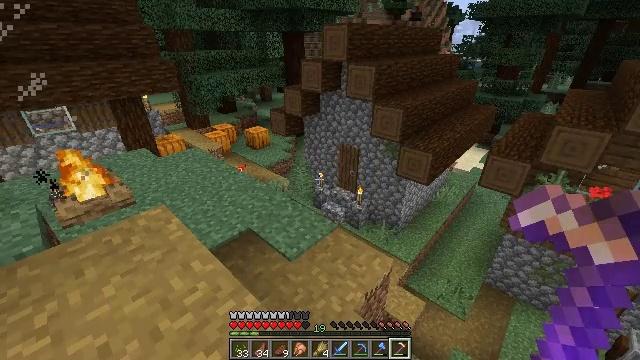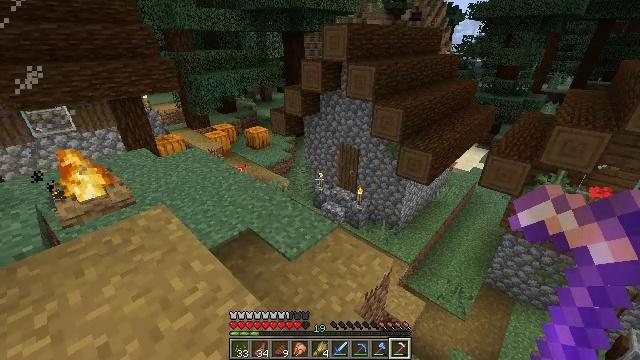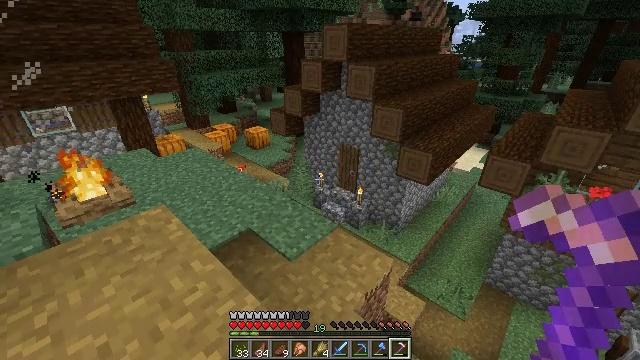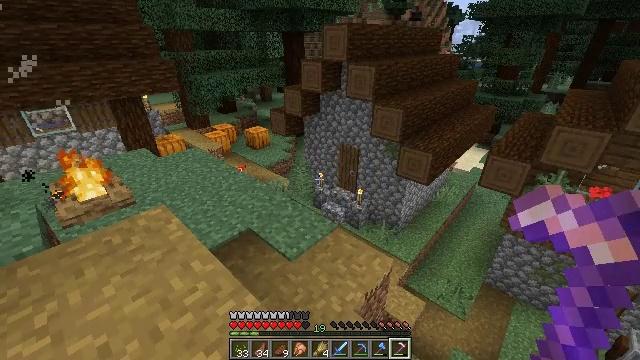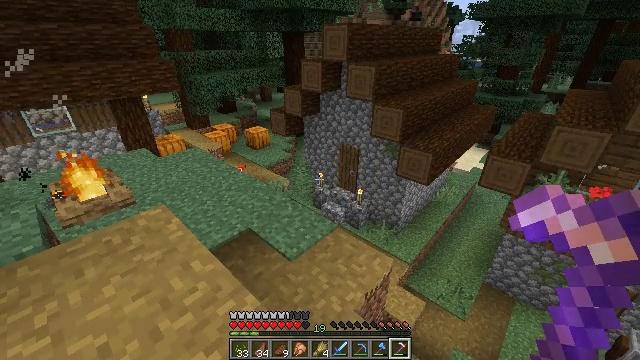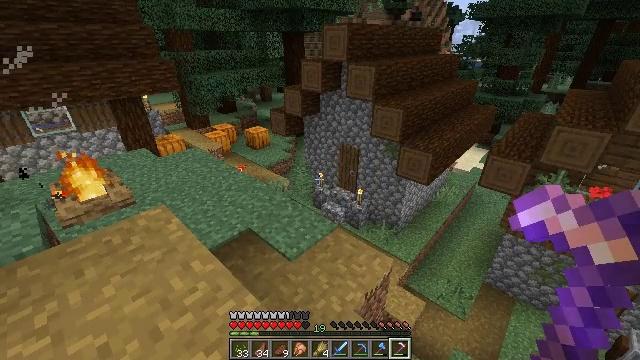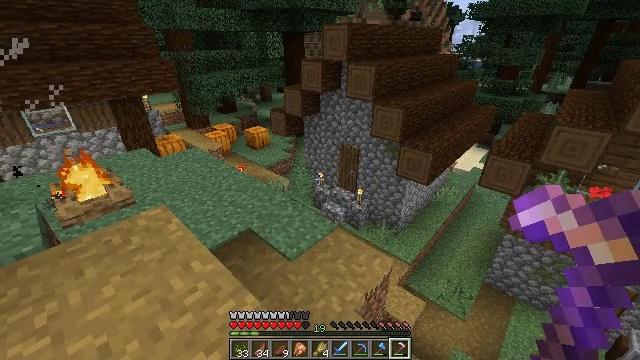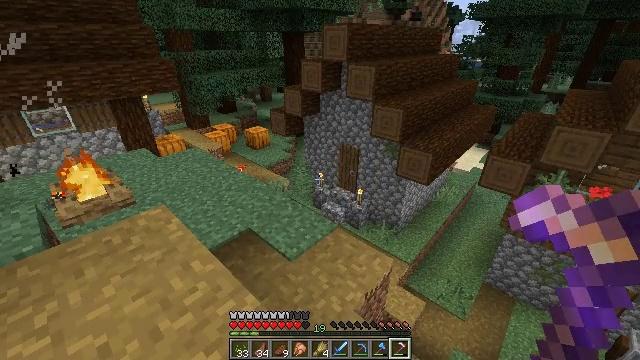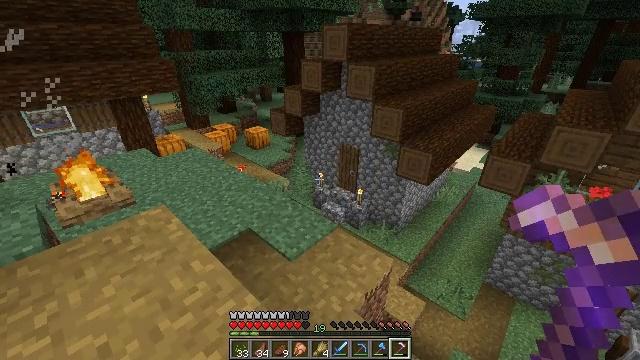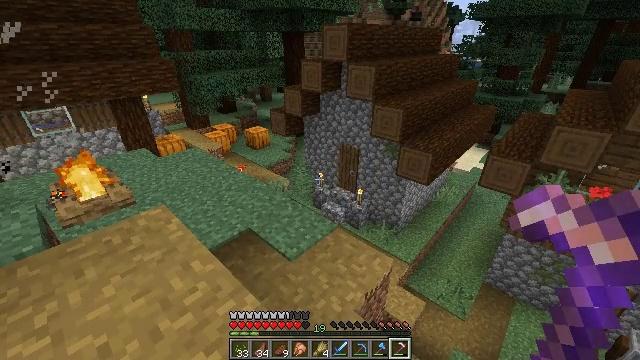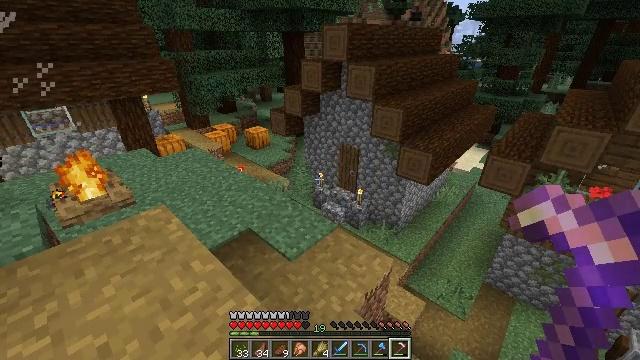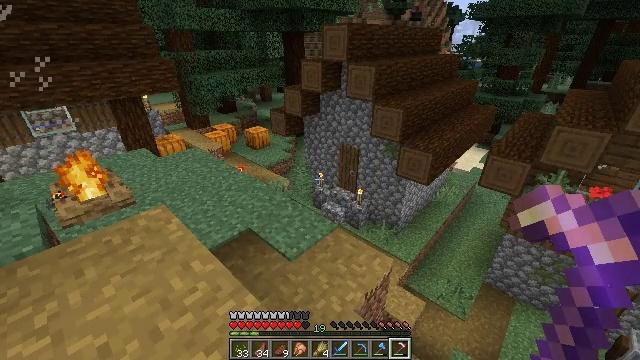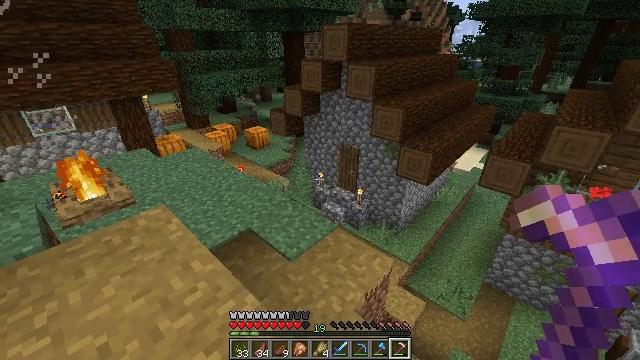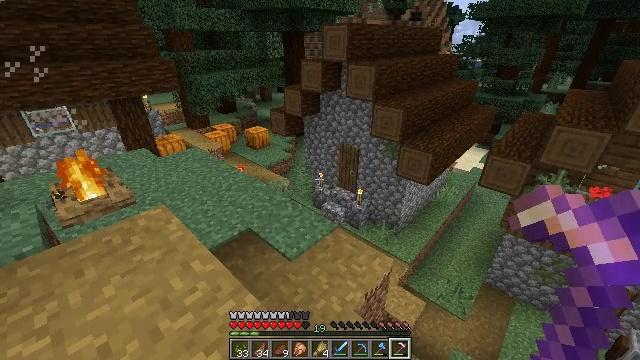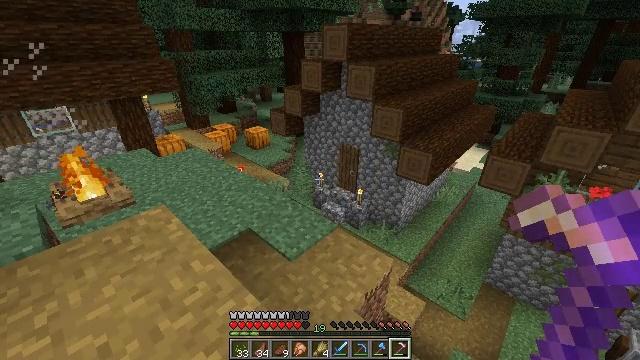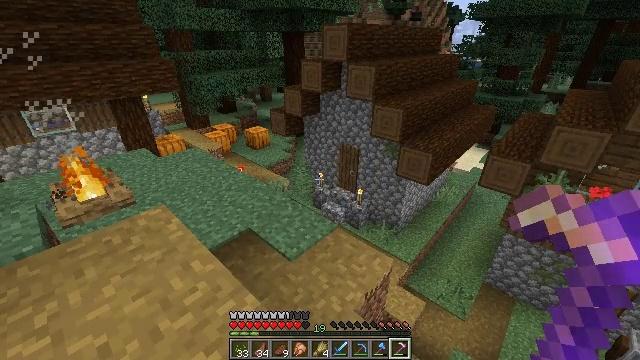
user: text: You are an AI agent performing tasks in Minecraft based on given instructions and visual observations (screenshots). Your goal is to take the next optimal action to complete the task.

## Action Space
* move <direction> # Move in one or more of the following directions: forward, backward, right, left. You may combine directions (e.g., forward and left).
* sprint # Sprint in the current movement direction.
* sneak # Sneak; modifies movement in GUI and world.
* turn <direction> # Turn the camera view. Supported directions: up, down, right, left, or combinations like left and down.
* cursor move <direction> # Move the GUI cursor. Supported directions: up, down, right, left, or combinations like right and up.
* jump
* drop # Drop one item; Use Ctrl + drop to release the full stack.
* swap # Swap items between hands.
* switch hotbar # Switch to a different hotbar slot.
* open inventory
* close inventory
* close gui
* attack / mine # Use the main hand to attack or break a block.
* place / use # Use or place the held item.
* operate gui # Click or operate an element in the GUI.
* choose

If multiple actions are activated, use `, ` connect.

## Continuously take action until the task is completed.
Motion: motion action
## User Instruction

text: Gather the powered rail to store in inventory.
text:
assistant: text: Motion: no_op
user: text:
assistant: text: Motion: no_op
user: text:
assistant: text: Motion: no_op
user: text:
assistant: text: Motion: no_op
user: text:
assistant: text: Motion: no_op
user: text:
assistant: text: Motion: no_op
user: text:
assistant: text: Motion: no_op
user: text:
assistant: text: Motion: no_op
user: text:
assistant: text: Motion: no_op
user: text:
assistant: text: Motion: no_op
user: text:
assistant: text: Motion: no_op
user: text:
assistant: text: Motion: no_op
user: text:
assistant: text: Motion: no_op
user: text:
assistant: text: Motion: no_op
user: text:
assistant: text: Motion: no_op
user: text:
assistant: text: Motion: no_op
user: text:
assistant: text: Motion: no_op
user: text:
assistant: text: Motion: no_op
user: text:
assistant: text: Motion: no_op
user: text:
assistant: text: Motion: turn right
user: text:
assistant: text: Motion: turn right
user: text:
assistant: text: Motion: turn right
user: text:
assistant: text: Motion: turn right
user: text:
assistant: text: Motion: turn right
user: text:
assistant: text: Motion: turn right
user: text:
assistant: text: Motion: turn right
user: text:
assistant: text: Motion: no_op
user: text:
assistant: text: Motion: no_op
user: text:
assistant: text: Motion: no_op
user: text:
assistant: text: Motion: no_op